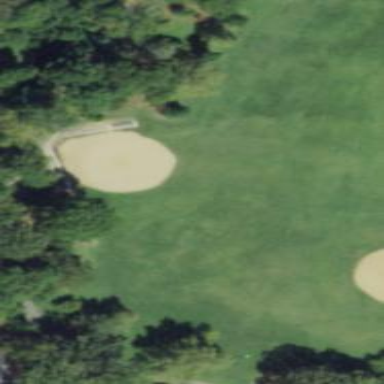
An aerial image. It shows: Baseball pitch for leisure land.